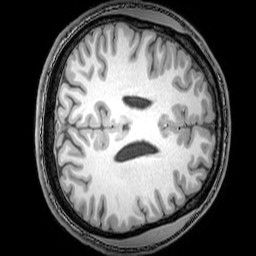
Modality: T1w
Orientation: axial
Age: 21
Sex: male
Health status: healthy
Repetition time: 0.081 s
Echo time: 0.037 s